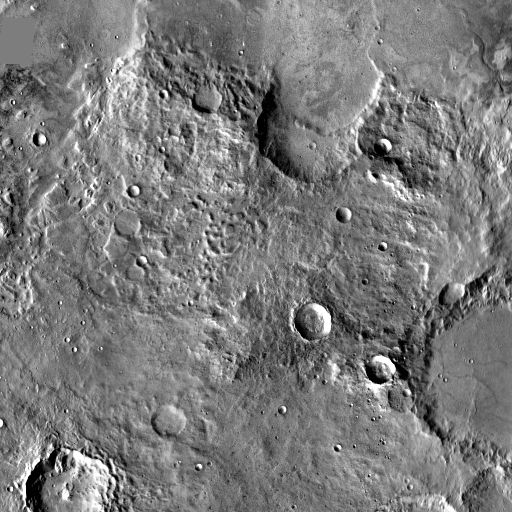
Crater classes present: Background, Other, Layered, Buried